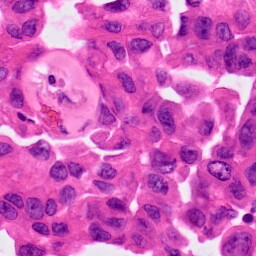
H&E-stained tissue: Lung